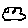
Label: cloud